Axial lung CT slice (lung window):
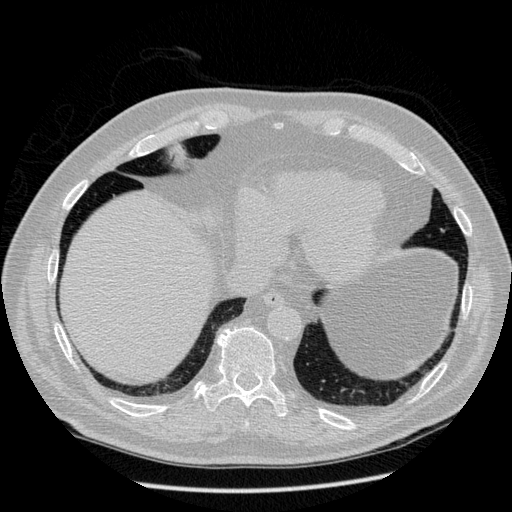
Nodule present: no